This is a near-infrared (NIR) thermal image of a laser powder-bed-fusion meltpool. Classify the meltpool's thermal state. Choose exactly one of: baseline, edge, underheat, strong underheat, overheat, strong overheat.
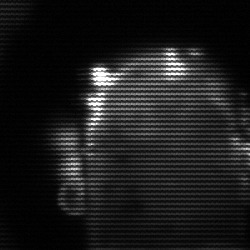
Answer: baseline